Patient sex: F
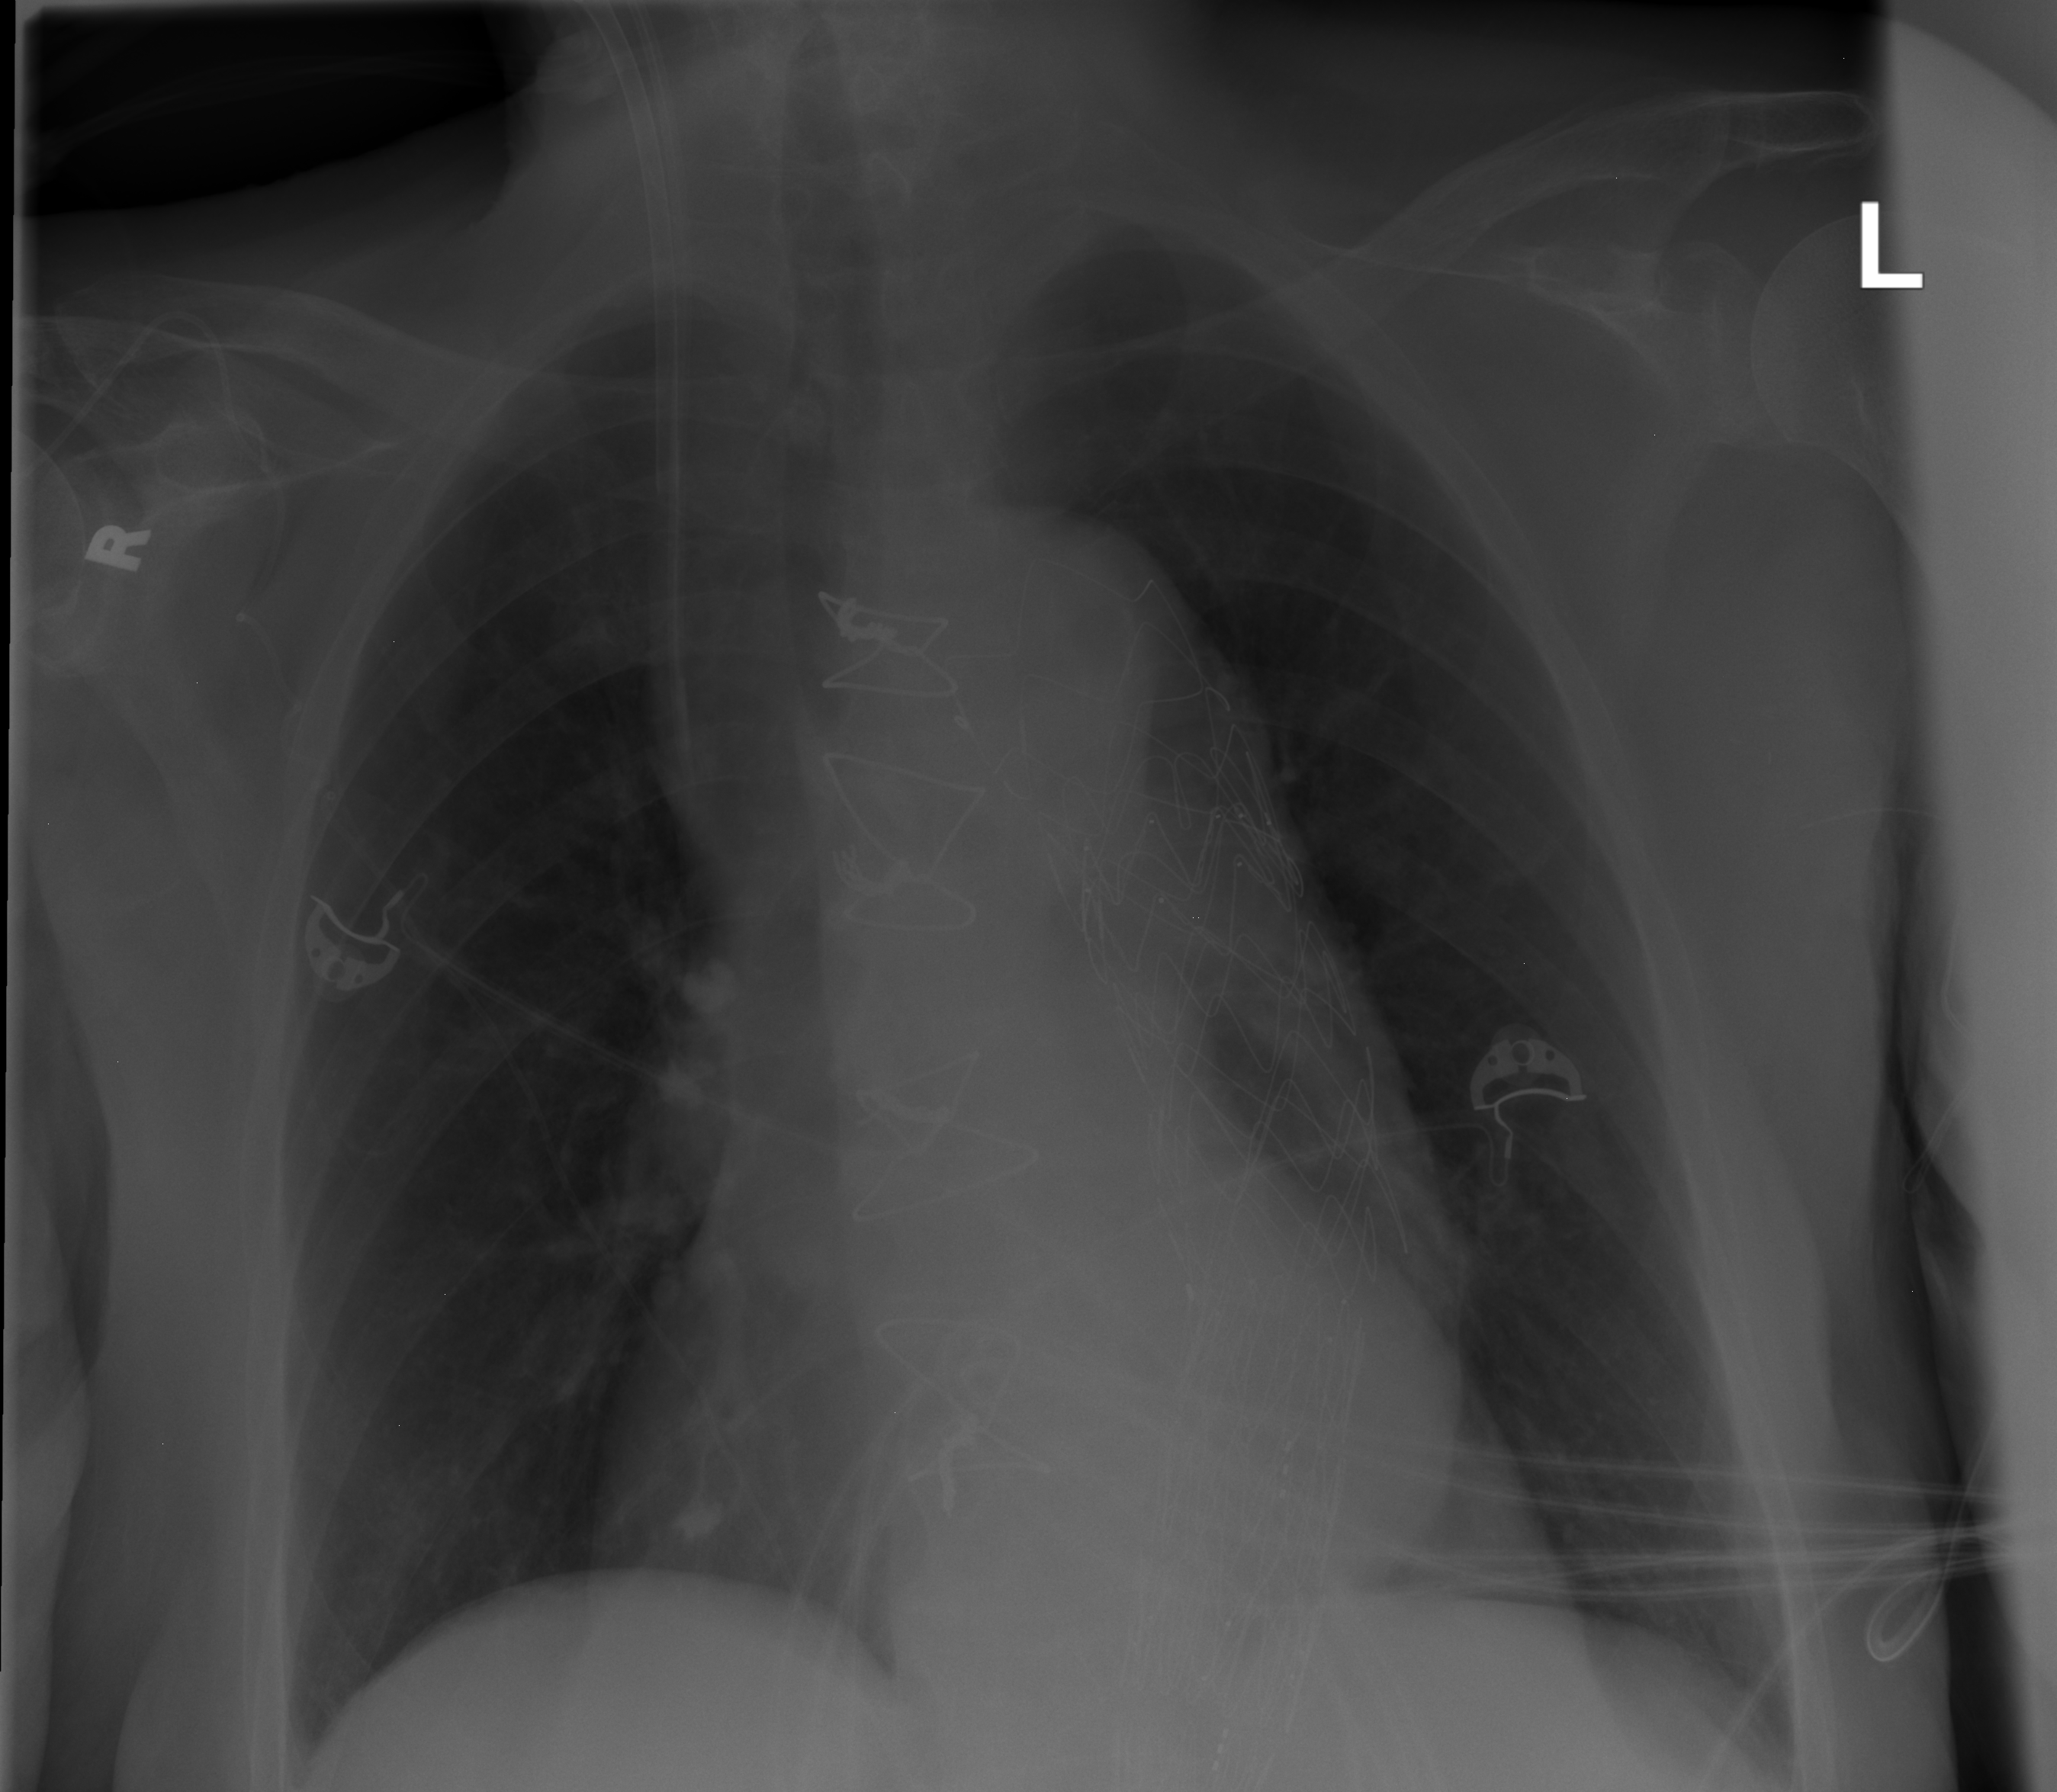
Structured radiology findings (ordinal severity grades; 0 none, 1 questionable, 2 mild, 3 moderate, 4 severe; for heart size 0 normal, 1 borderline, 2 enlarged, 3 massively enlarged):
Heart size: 0
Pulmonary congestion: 0
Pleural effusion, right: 0
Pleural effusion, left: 0
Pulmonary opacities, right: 0
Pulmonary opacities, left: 0
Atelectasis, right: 2
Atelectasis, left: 2